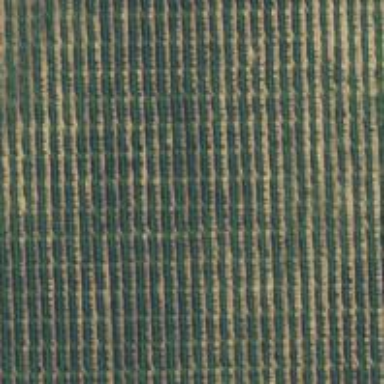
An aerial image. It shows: Orchard.